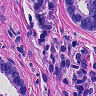
Metastatic tissue present: yes